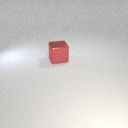
large red metal cube